Question: I copied my grails app to another computer and now .gsp files do not open in the editor. They also show a G icon with an arrow next to them. Dragging and dropping or double clicking do nothing. Updating intellij didn't help either

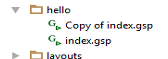
Answer: Re-installing community version fixed and gsp files now open in the editor